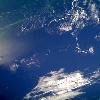
Label: water